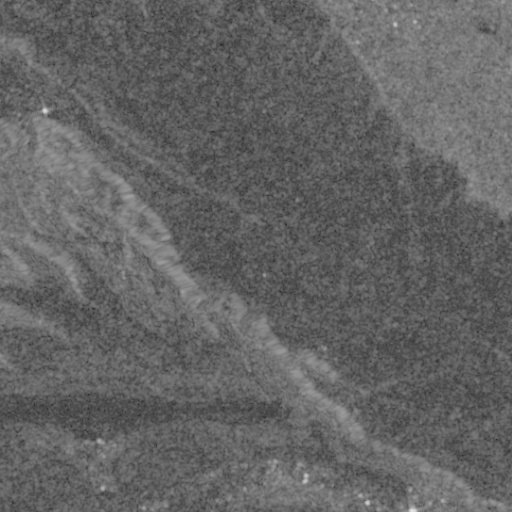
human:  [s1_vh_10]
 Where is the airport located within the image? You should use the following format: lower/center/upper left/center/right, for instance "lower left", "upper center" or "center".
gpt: The airport is located in the lower left of the image.
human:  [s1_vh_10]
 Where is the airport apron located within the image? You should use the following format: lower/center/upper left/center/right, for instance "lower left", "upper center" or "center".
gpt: The airport apron is located in the lower left of the image.
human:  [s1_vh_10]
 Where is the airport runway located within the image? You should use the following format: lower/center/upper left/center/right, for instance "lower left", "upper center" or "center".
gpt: The airport runway is located in the lower left of the image.
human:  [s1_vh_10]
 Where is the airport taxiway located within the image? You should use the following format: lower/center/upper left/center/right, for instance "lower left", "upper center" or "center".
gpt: The airport taxiway is located in the lower left of the image.
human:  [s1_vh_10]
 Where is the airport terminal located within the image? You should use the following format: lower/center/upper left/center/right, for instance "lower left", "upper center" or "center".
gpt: The airport terminal is located in the lower left of the image.
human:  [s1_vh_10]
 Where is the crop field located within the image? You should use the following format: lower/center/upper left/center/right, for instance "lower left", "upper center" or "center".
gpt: The crop field is located in the upper left of the image.
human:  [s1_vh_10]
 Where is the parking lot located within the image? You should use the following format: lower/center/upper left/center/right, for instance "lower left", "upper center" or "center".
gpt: There is no parking lot in the image.

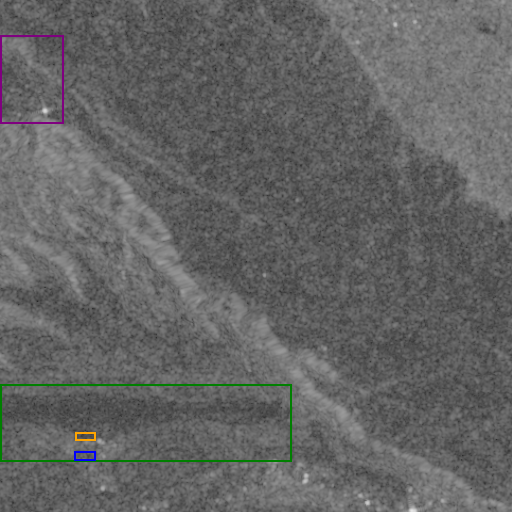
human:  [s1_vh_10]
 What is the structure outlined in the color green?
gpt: The structure outlined in green is an airport.
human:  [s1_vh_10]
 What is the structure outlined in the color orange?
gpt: The structure outlined in orange is an airport apron.
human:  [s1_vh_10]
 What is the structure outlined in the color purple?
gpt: The structure outlined in purple is a crop field.
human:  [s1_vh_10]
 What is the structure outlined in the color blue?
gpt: The structure outlined in blue is a parking lot.
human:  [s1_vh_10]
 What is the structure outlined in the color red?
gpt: There is no red outline.